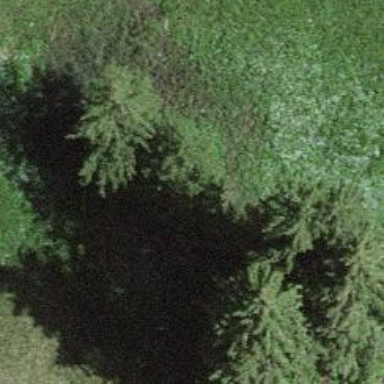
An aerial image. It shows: Evergreen tree with needle-leaved leaves.